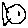
Label: fish